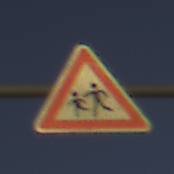
Verkehrszeichen: KinderRechts
Umgebung: Outdoor, RoadRail
Tageszeit: SunriseSunset
Wetter: Clear
Licht: Natural
Jahreszeit: NotSpecified
Kontrast: HighContrast